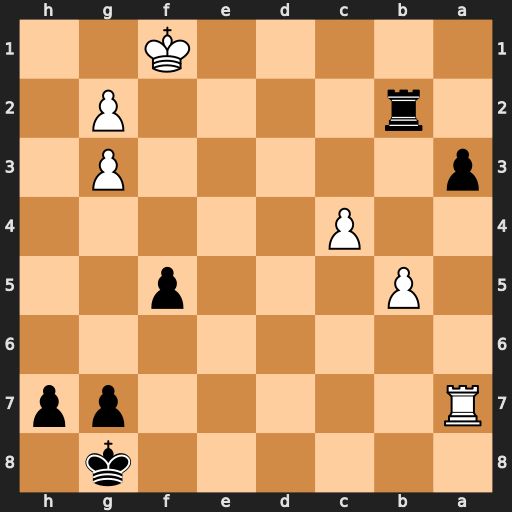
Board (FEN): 6k1/R5pp/8/1P3p2/2P5/p5P1/1r4P1/5K2
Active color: b
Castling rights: -
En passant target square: -
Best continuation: a2 Ra8+ Kf7 b6 Rb1+